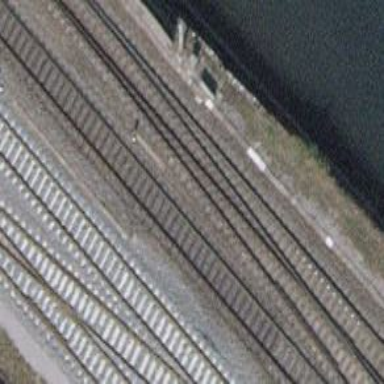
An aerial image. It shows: Railway siding with one electrified track and contact line for powering the train.